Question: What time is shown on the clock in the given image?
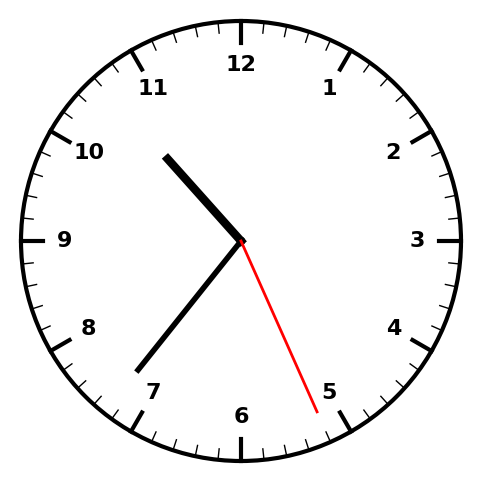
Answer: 10:36:26